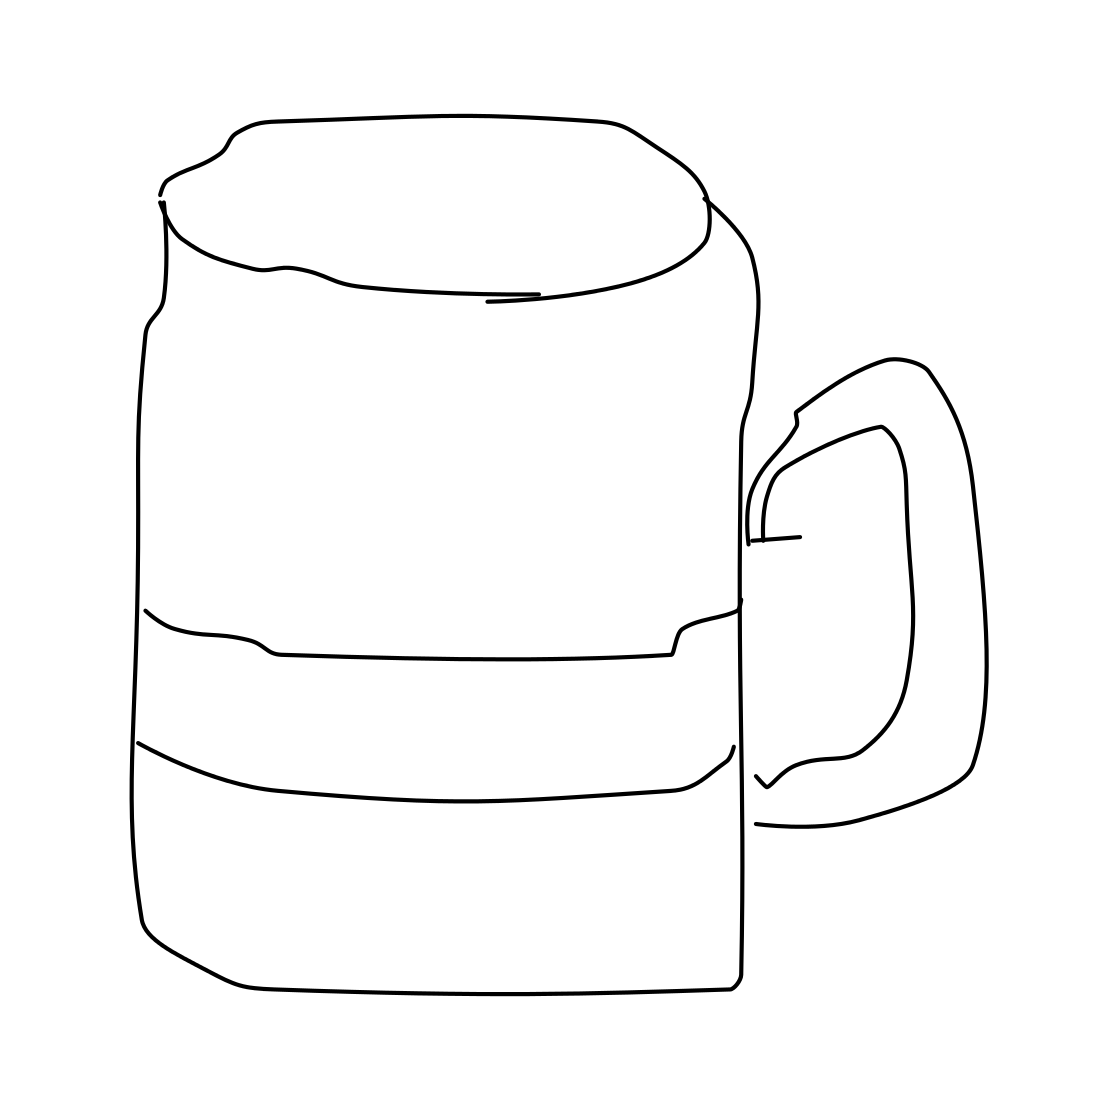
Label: beer-mug